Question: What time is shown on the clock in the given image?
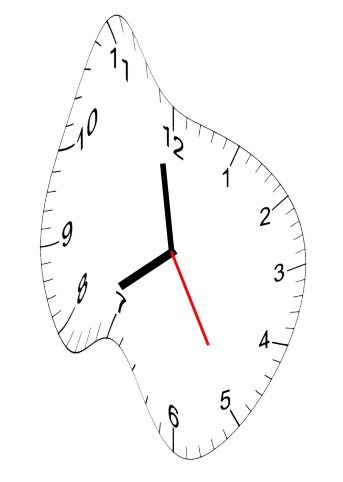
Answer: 07:58:25